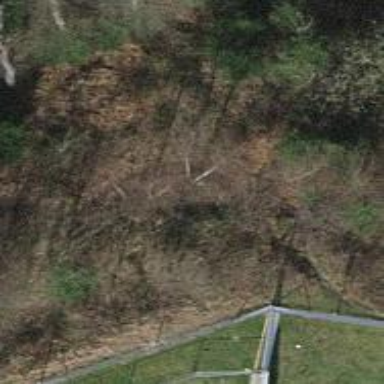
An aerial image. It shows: Path on the ground.